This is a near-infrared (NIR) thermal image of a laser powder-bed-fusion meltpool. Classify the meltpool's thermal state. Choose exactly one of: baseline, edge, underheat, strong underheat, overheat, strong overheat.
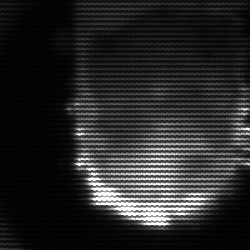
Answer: baseline